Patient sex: F
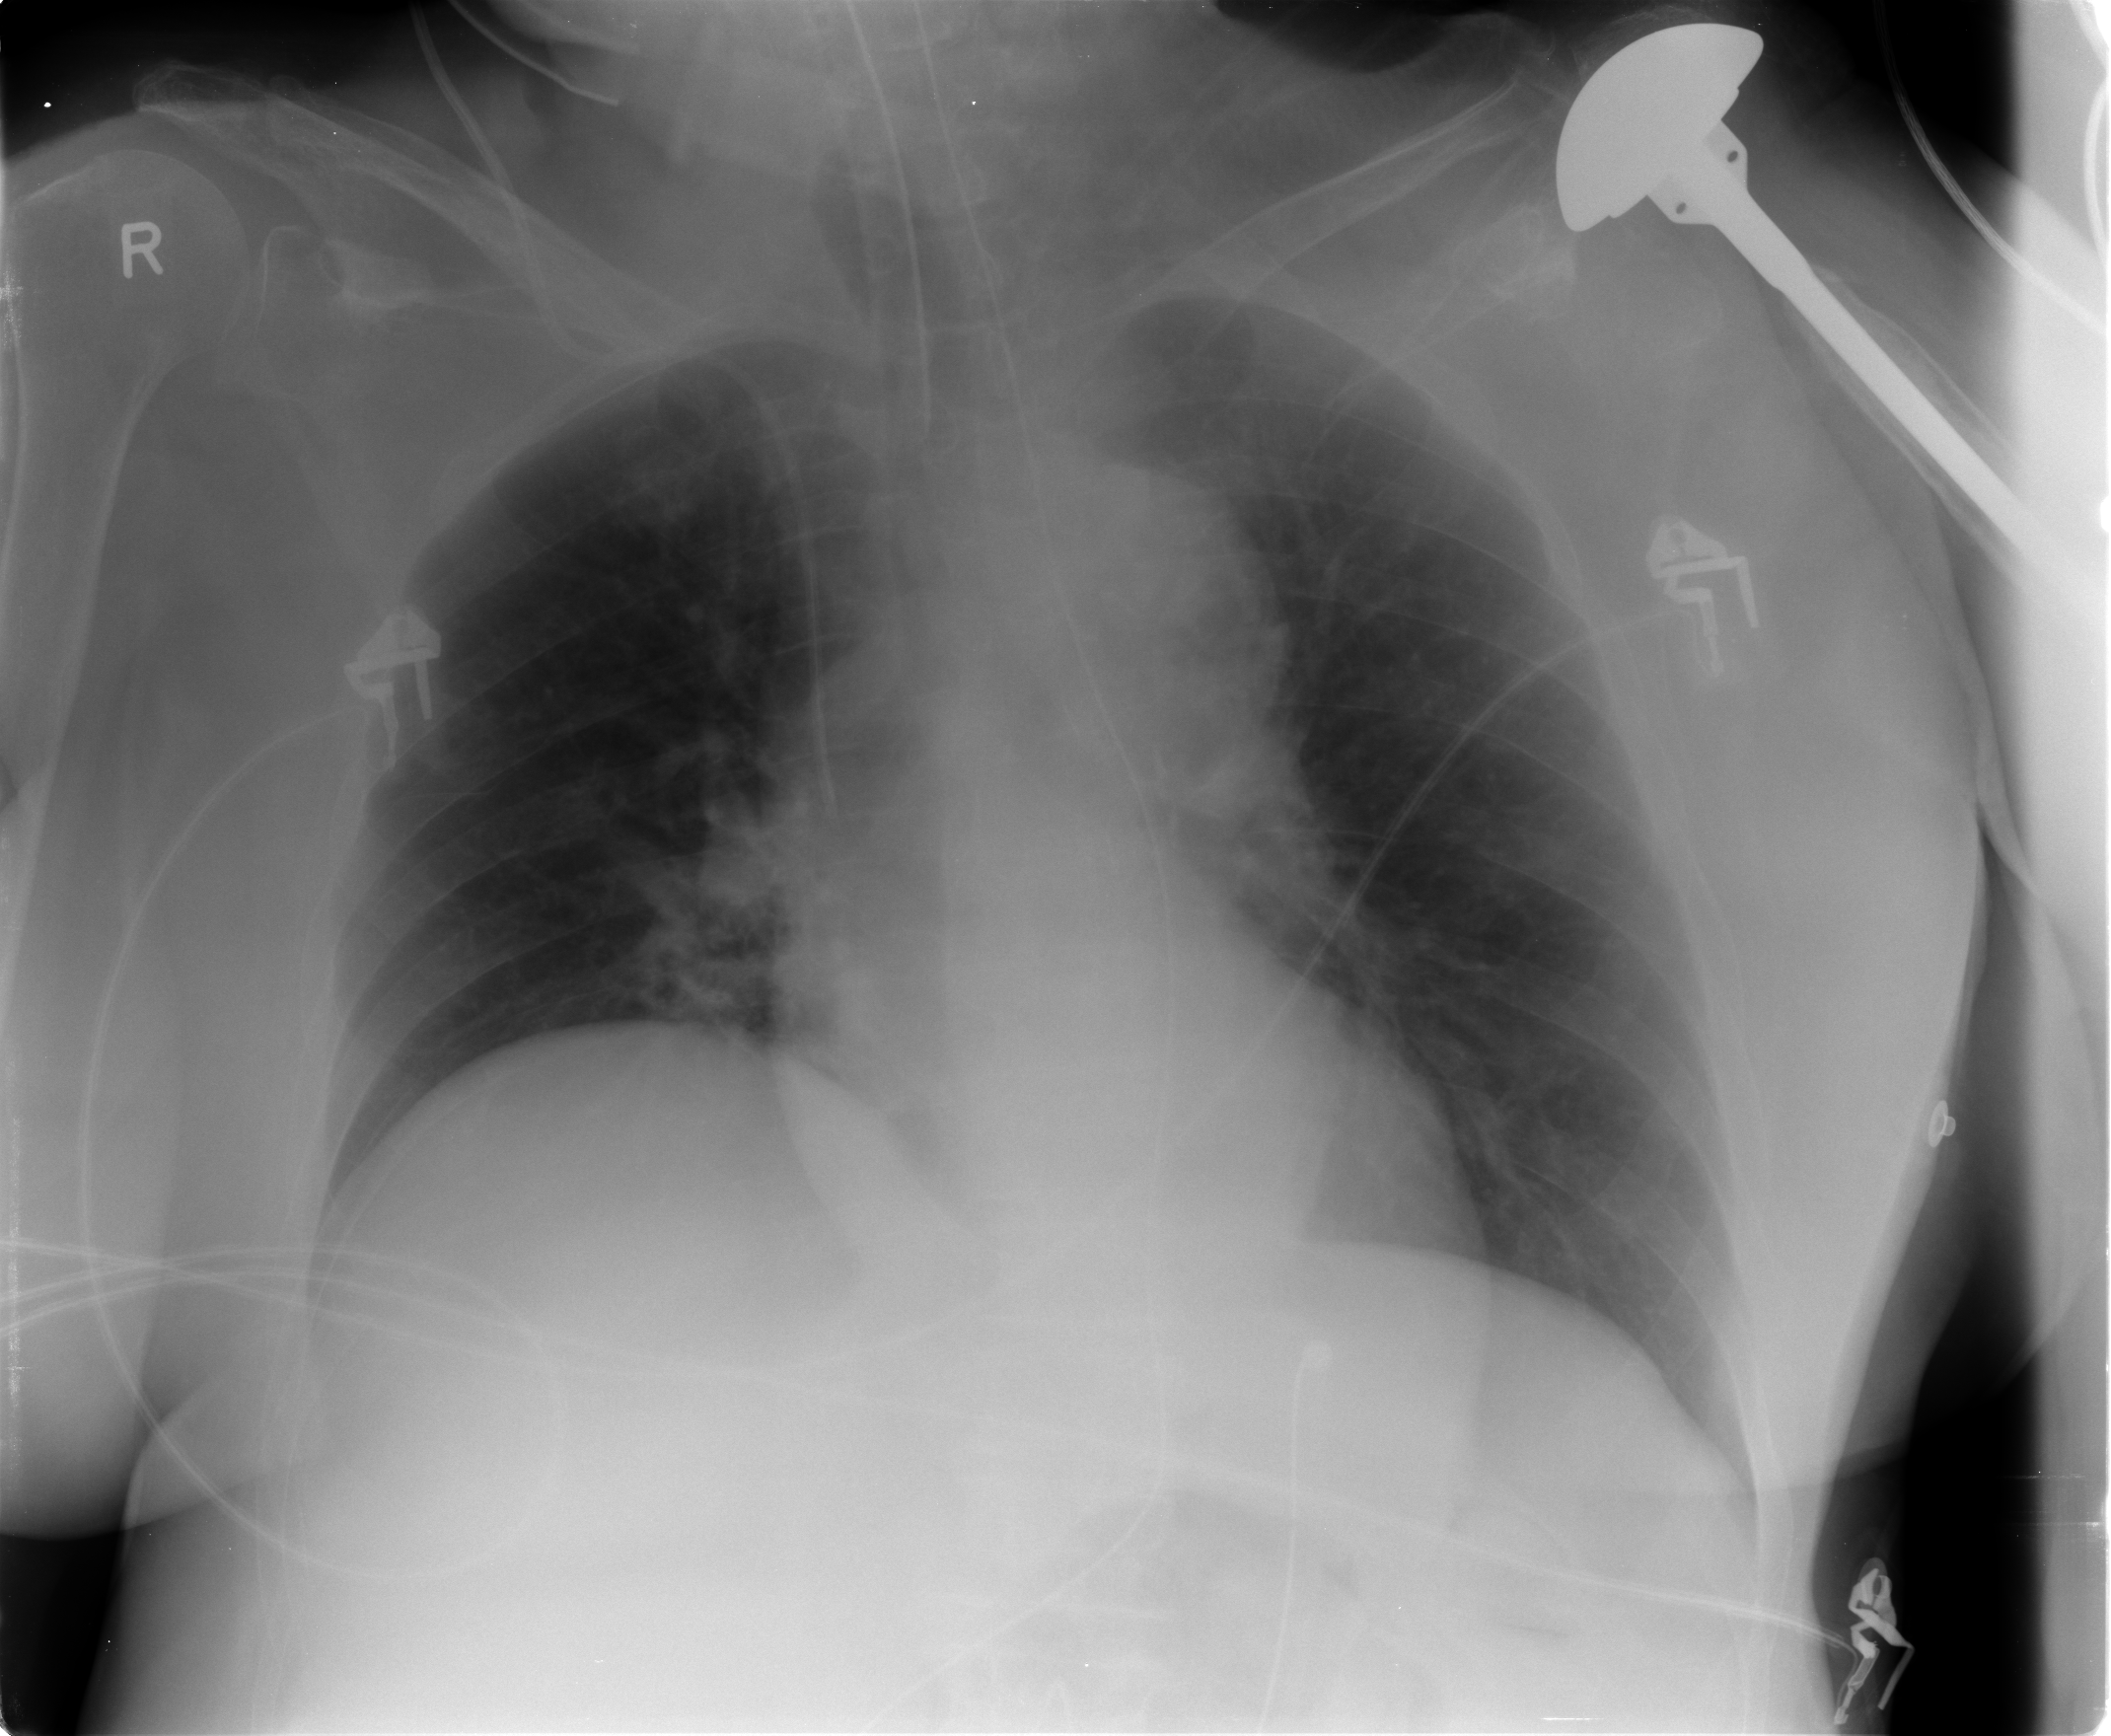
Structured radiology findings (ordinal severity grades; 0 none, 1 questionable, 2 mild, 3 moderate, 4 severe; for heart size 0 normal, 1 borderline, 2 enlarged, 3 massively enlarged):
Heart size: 0
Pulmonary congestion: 2
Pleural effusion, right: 0
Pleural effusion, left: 0
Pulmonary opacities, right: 0
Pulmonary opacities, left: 0
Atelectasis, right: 0
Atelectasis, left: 0